What distinguishes these two images?
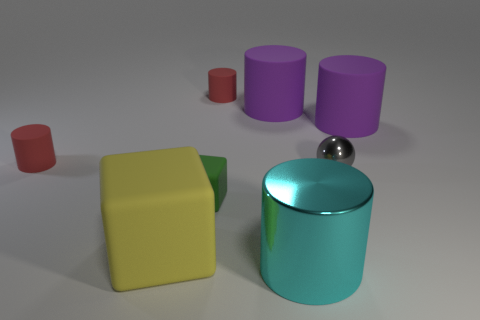
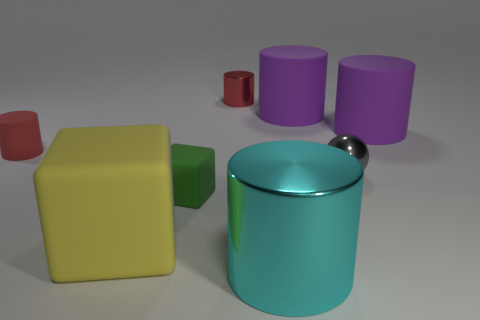
the tiny red matte cylinder on the right side of the big rubber cube changed to metal
the tiny red rubber cylinder that is on the right side of the big yellow thing became metallic
the small red rubber cylinder that is to the right of the green cube changed to shiny
the tiny red matte cylinder to the right of the large cube became metallic